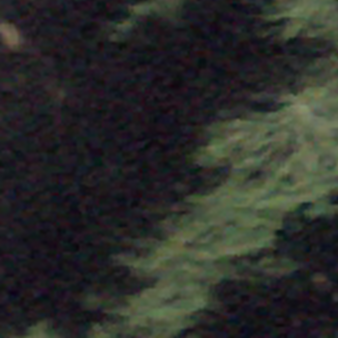
Label: other